Question: I have already JDK 1.6.0.0_25 on my computer with Windows 7 Professional.

How I can savety update current JDK to JDK 7.0 and tesing this update?
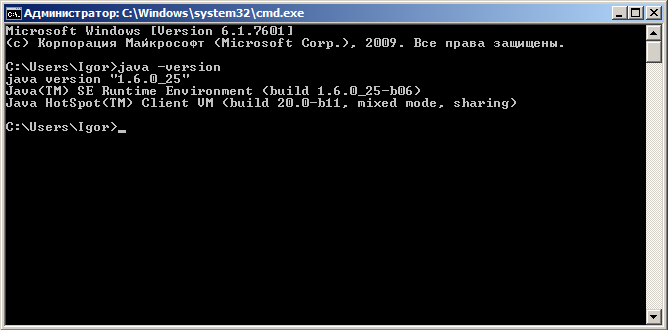
Answer: I suggest you install JDK 7 as well. You can have Java 6 installed as well and make this this default. You can uninstall one or other version later.